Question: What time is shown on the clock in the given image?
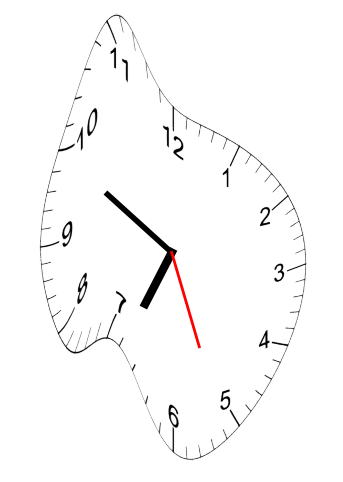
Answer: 06:49:26